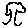
Label: tree